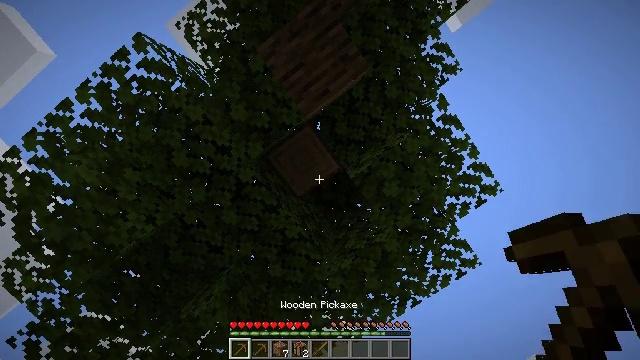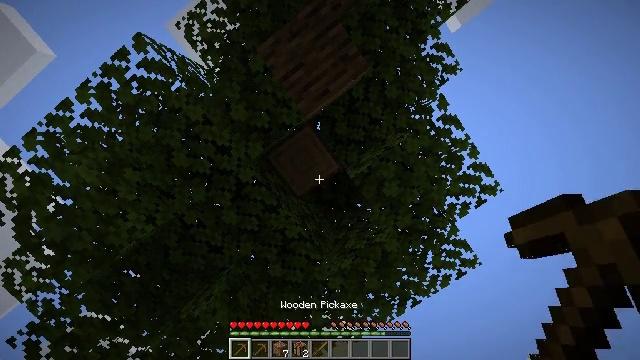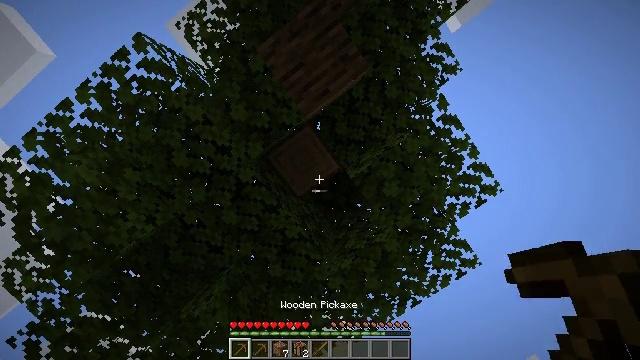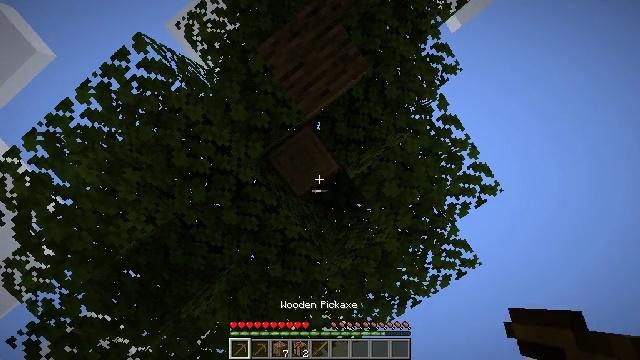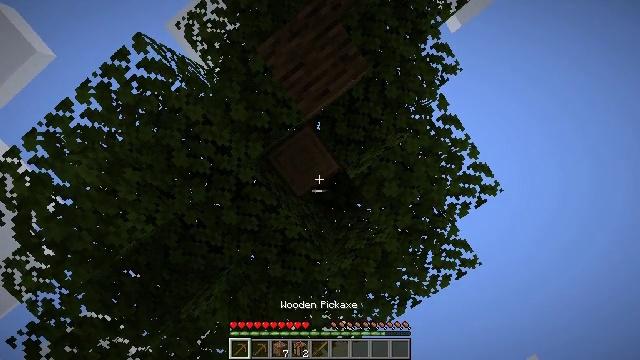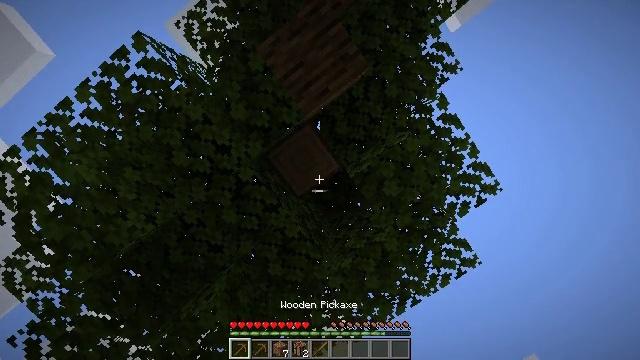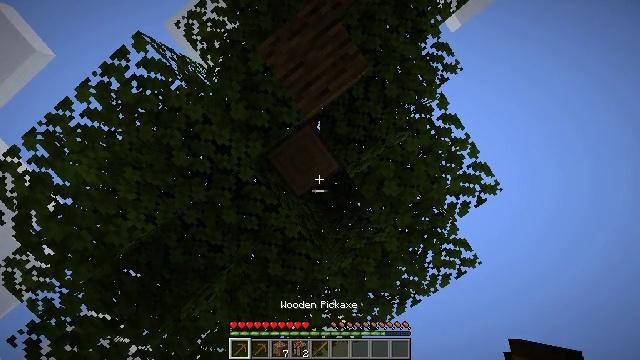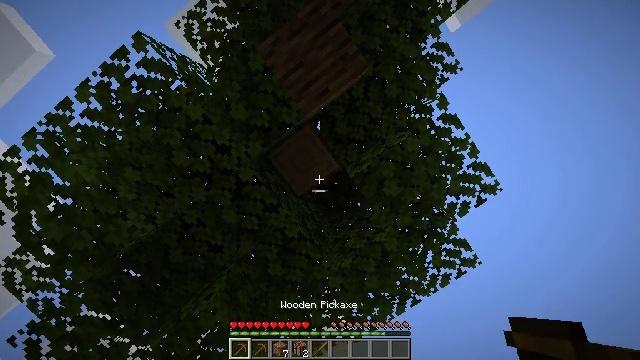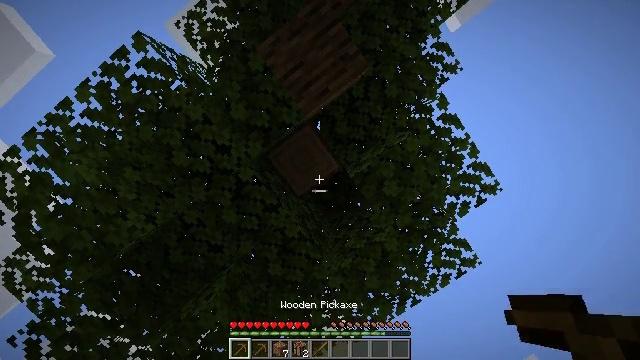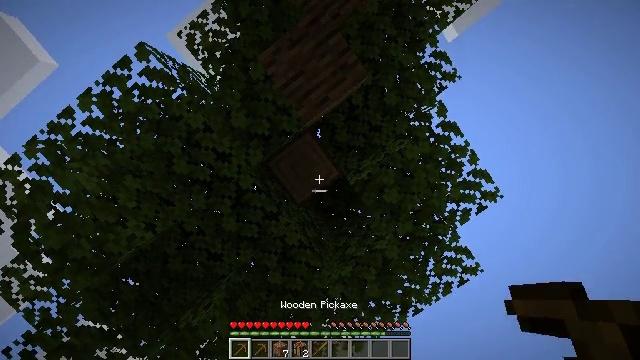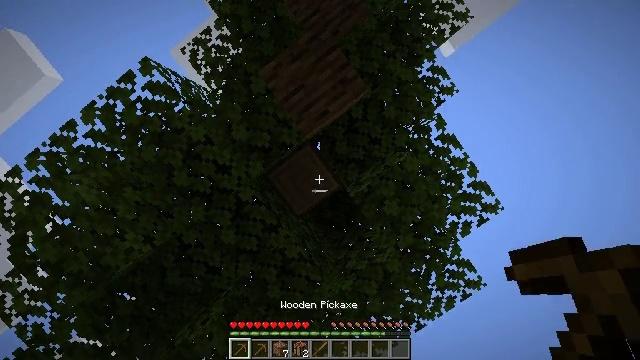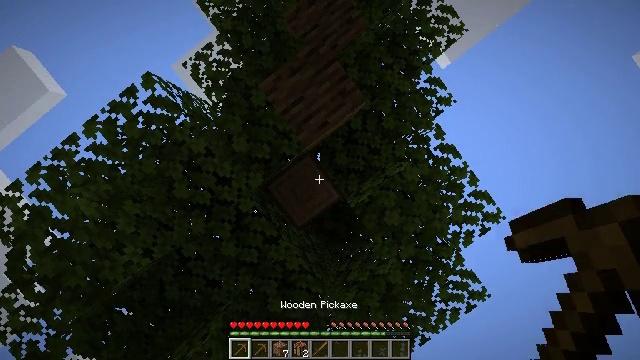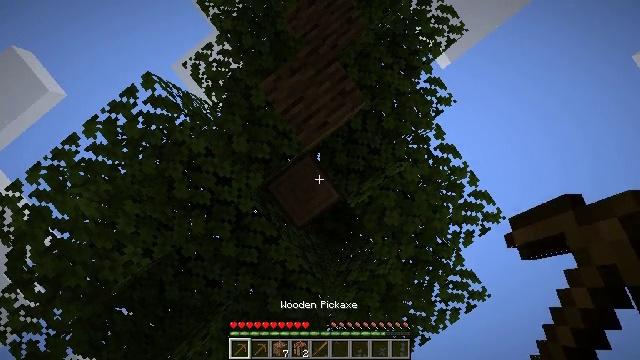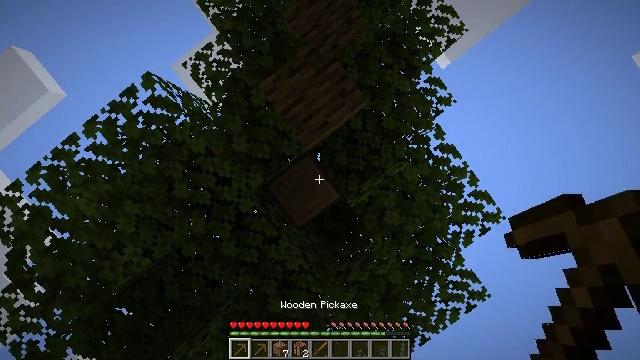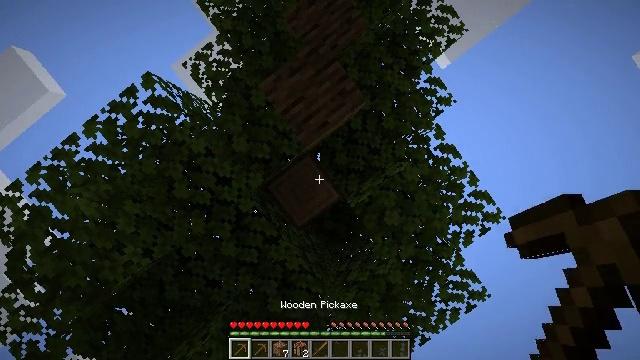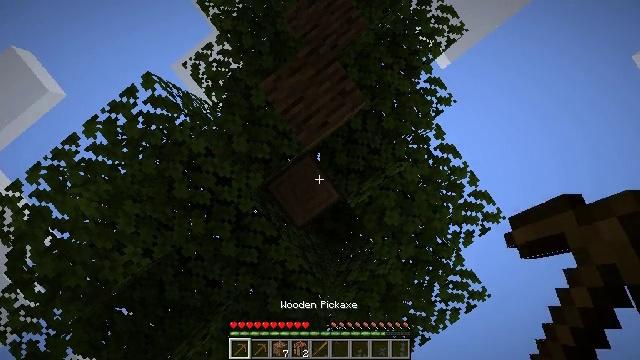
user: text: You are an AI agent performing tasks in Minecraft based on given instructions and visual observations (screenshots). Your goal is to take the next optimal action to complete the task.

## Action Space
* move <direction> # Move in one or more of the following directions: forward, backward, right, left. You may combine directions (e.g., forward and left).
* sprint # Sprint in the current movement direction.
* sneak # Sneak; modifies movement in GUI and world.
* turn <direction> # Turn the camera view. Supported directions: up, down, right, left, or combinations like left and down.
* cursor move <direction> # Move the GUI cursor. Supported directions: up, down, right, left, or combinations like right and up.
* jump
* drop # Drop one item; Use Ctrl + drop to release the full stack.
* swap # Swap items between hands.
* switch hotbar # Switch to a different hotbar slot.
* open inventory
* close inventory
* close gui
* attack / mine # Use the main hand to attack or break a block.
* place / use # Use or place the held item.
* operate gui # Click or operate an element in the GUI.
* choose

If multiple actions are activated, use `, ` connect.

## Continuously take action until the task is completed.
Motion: motion action
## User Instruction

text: Chop down the oak log.
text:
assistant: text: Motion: no_op
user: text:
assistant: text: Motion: no_op
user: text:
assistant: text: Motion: no_op
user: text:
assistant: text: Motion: no_op
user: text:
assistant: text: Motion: no_op
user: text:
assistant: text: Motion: no_op
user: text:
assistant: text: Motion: no_op
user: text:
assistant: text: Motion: no_op
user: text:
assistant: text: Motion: turn up
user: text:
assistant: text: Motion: turn up
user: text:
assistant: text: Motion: turn up
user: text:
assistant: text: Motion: no_op
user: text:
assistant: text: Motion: no_op
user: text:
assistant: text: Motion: no_op
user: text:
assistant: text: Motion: attack / mine
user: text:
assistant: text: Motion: attack / mine
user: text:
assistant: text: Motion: attack / mine
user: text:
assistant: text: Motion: attack / mine
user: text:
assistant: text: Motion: attack / mine
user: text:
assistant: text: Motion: attack / mine
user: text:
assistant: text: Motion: attack / mine
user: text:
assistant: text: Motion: attack / mine
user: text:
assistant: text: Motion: attack / mine
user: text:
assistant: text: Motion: attack / mine
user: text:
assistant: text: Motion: attack / mine
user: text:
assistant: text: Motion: attack / mine
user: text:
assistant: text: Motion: attack / mine
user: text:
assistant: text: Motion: attack / mine
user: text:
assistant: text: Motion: attack / mine
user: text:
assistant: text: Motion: attack / mine